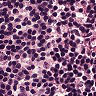
Metastatic tissue present: no